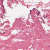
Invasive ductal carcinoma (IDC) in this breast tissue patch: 0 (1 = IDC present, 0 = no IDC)